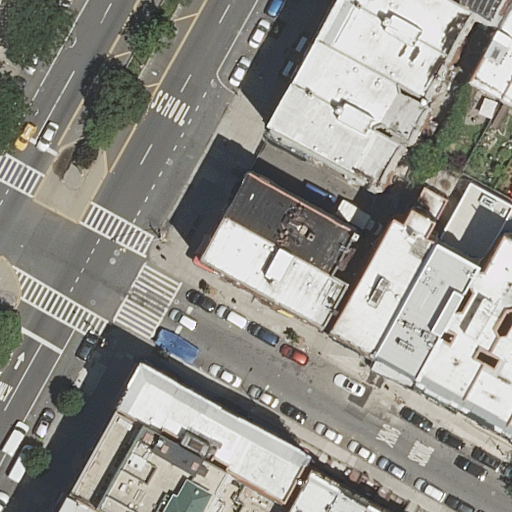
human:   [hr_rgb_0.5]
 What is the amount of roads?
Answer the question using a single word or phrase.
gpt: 5

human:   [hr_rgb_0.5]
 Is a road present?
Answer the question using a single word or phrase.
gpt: yes

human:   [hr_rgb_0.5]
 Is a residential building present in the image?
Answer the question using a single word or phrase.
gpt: yes

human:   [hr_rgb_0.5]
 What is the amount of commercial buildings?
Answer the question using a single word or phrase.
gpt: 0

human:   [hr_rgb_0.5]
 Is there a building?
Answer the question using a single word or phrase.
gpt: yes

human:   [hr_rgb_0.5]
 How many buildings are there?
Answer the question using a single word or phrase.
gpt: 22

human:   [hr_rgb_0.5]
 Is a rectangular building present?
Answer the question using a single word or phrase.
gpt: yes

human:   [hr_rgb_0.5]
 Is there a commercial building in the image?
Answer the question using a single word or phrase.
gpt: no

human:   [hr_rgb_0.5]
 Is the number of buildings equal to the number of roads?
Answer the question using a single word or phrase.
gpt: no

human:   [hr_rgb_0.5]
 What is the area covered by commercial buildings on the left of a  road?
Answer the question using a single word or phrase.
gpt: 0m2

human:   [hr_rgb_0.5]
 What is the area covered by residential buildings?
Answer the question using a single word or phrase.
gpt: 3563m2

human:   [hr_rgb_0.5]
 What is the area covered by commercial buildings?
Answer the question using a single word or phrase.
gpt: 0m2

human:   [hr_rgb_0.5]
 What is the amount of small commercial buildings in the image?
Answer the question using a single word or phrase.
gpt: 0

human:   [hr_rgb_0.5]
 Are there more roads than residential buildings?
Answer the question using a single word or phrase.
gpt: no

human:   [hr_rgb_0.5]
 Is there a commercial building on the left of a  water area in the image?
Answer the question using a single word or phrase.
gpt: no

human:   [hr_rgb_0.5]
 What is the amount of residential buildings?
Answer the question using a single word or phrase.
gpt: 22

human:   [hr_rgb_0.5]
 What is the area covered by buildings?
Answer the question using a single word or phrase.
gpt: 3563m2

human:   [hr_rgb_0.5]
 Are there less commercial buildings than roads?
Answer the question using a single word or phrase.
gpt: yes

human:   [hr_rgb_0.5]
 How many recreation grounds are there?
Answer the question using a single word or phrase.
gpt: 0

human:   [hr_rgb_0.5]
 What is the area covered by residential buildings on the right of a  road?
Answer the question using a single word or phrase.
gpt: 3552m2

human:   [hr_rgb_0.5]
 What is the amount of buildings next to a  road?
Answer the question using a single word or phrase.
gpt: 22

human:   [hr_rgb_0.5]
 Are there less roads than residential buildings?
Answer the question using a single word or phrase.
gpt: yes

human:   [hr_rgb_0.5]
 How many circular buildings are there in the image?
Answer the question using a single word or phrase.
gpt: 0

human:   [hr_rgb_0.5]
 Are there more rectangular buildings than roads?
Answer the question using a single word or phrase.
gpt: yes

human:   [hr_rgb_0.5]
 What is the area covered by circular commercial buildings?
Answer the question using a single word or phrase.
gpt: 0m2

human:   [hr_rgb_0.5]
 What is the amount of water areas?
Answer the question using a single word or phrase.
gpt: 0

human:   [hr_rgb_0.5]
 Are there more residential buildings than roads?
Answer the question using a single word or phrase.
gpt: yes

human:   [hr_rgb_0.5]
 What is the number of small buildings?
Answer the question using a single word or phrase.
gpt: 9

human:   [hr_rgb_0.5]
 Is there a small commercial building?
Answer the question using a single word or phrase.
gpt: no

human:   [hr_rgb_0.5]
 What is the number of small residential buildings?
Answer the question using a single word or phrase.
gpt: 9

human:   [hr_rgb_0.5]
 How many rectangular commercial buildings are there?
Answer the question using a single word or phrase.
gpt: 0

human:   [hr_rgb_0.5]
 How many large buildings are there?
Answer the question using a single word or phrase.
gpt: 0

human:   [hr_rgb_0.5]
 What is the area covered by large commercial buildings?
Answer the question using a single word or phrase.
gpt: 0m2

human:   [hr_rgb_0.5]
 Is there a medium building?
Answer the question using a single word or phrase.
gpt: yes

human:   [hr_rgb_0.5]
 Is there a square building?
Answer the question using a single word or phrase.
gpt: no

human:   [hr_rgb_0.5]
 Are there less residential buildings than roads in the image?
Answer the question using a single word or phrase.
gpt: no

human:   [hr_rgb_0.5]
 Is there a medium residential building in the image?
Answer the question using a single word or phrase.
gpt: yes

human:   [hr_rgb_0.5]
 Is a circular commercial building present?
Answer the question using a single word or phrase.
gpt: no

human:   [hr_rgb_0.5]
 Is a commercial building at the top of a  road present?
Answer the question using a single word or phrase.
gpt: no

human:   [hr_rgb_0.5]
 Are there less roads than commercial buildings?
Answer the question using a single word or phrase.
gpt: no

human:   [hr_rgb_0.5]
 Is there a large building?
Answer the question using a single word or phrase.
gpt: no

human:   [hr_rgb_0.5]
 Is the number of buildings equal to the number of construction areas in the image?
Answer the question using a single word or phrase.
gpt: no

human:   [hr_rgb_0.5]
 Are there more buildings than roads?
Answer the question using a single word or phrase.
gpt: yes

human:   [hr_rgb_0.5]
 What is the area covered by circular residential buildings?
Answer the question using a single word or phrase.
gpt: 0m2

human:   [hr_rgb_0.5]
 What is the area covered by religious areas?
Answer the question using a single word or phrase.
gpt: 0m2

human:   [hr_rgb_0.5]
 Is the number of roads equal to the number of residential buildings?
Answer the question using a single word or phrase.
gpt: no

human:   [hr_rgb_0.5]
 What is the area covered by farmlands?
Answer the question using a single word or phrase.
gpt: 0m2

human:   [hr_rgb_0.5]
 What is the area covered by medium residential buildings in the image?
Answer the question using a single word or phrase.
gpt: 3302m2

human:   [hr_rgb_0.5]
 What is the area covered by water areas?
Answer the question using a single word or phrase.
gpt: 0m2

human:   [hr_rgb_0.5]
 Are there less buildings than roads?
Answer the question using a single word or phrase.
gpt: no

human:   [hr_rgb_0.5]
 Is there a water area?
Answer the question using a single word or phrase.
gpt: no

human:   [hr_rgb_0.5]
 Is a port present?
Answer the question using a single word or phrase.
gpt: no

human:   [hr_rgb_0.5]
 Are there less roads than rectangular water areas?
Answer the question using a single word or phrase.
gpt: no

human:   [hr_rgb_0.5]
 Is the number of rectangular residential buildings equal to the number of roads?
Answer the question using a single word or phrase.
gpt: no

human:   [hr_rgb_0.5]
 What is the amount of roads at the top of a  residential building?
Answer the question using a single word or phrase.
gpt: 5

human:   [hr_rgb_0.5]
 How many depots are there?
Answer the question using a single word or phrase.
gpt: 0

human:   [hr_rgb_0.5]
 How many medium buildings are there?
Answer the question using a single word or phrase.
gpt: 13

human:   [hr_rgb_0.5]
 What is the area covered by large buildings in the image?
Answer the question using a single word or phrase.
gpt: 0m2

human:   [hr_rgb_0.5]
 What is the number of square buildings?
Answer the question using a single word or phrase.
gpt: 0

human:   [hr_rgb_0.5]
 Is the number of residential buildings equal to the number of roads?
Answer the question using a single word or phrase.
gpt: no

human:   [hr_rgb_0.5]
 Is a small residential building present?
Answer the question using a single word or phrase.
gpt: yes

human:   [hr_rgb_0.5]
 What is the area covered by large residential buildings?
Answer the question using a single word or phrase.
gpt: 0m2

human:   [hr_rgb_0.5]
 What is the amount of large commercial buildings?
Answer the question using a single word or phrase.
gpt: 0

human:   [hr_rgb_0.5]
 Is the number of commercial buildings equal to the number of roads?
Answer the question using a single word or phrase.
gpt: no